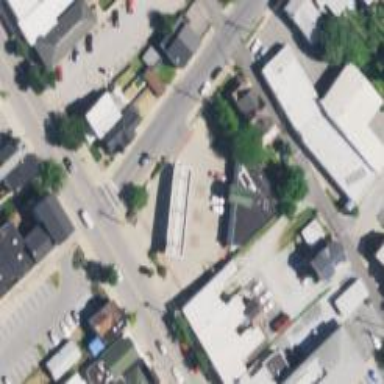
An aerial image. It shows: Convenience shop.